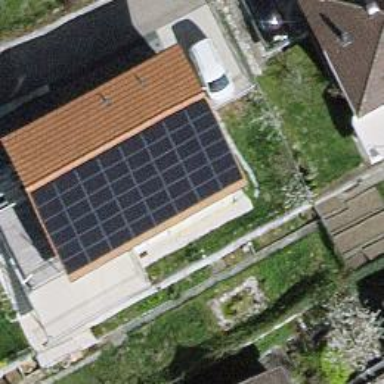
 consisting of solar photovoltaic panels."